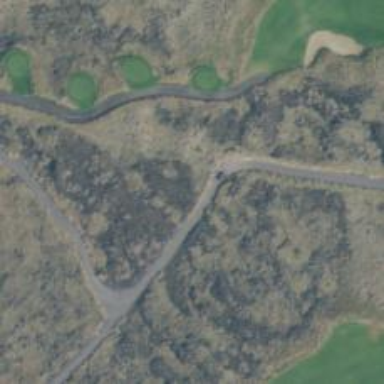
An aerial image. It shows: Path used for both walking and golf.